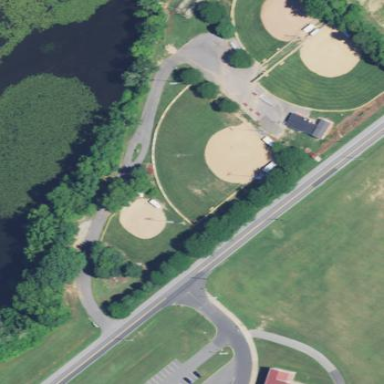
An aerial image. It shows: Baseball pitch for leisure land.